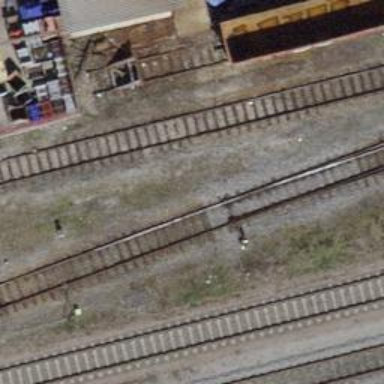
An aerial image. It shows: Railway switch.